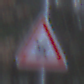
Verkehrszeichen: KreuzungOderEinmuendung
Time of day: MorningAfternoon
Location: Outdoor (Nature)
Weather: Overcast
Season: Winter
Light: Natural